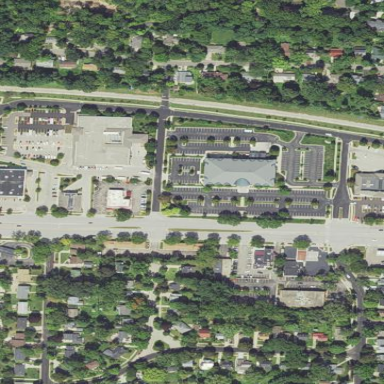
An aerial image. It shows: Retail area.